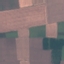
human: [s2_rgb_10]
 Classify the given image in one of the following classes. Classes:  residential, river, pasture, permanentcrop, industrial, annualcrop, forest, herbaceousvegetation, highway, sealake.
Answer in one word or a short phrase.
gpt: AnnualCrop